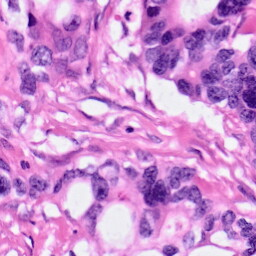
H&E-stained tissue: Pancreatic